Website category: university
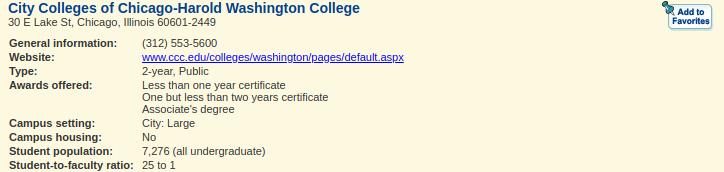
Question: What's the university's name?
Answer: City Colleges of Chicago-Harold Washington College

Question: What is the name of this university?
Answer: City Colleges of Chicago-Harold Washington College

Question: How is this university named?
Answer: City Colleges of Chicago-Harold Washington College

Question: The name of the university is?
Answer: City Colleges of Chicago-Harold Washington College

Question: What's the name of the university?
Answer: City Colleges of Chicago-Harold Washington College

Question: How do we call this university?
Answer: City Colleges of Chicago-Harold Washington College

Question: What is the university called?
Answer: City Colleges of Chicago-Harold Washington College

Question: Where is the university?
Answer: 30 E Lake St, Chicago, Illinois 60601-2449

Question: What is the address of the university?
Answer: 30 E Lake St, Chicago, Illinois 60601-2449

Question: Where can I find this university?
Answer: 30 E Lake St, Chicago, Illinois 60601-2449

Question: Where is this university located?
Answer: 30 E Lake St, Chicago, Illinois 60601-2449

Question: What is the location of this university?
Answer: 30 E Lake St, Chicago, Illinois 60601-2449

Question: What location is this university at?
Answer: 30 E Lake St, Chicago, Illinois 60601-2449

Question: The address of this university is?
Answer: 30 E Lake St, Chicago, Illinois 60601-2449

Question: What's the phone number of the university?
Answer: (312) 553-5600

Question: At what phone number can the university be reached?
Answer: (312) 553-5600

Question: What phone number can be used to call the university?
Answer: (312) 553-5600

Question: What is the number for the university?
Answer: (312) 553-5600

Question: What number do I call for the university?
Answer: (312) 553-5600

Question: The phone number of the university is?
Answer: (312) 553-5600

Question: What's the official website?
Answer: www.ccc.edu/colleges/washington/pages/default.aspx

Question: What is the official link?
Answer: www.ccc.edu/colleges/washington/pages/default.aspx

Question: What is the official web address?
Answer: www.ccc.edu/colleges/washington/pages/default.aspx

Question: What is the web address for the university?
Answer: www.ccc.edu/colleges/washington/pages/default.aspx

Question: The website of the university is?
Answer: www.ccc.edu/colleges/washington/pages/default.aspx

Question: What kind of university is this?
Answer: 2-year, Public

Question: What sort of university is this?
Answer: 2-year, Public

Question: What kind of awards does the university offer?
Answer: Less than one year certificate One but less than two years certificate Associate's degree

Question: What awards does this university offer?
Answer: Less than one year certificate One but less than two years certificate Associate's degree

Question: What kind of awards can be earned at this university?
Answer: Less than one year certificate One but less than two years certificate Associate's degree

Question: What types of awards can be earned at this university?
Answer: Less than one year certificate One but less than two years certificate Associate's degree

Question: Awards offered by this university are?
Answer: Less than one year certificate One but less than two years certificate Associate's degree

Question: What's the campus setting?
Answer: City: Large

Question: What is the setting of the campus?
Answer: City: Large

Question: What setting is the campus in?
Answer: City: Large

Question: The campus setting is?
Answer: City: Large

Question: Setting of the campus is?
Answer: City: Large

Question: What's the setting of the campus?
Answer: City: Large

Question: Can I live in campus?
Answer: No

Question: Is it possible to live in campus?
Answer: No

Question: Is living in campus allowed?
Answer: No

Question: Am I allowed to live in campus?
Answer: No

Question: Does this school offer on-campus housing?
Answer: No

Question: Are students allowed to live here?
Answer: No

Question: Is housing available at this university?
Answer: No

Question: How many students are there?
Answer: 7,276 (all undergraduate)

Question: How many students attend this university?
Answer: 7,276 (all undergraduate)

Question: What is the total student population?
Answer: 7,276 (all undergraduate)

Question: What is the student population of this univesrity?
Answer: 7,276 (all undergraduate)

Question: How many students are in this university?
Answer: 7,276 (all undergraduate)

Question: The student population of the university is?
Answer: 7,276 (all undergraduate)

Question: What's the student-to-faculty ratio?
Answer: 25 to 1

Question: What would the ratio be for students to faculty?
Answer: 25 to 1

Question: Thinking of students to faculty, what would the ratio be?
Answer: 25 to 1

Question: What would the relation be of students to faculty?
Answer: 25 to 1

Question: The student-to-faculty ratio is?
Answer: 25 to 1

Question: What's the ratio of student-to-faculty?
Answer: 25 to 1

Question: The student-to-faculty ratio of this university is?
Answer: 25 to 1